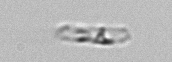
Label: Cerataulina_pelagica